Question: how can a ArrayList be sorted acording to the first dimension of each item in the array?
example:

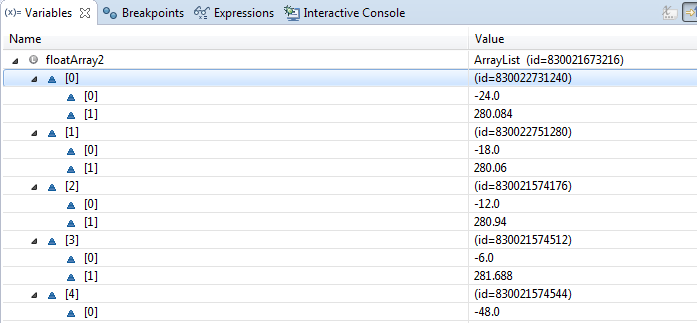
Answer: You need to use a custom comparator. For instance:
'''
Comparator<float[]> byFirstElement = new Comparator<float[]>() {
@Override
public int compare(float[] arg0, float[] arg1) {
return Float.compare(arg0[0], arg1[0]);
}
};
Collections.sort(theArray, byFirstElement);
'''
This implementation assumes that both 'float[]' arrays actually have at least one element; if they don't, the comparison will throw an 'ArrayIndexOutOfBoundsException'. If you're not absolutely sure that the arrays will always be non-empty, your 'compare' function should check 'arg0.length' and 'arg1.length', and handle them appropriately (the three cases you need to handle are when only 'arg0' is empty, when only 'arg1' is empty, or when both are empty).
It's a good idea to assign that 'Comparator<float[]>' to a 'private static final' in your class. That's a tad more efficient, since you don't need to create a new object each time you use it; but far more importantly, it gives it a nice, easy-to-read name.